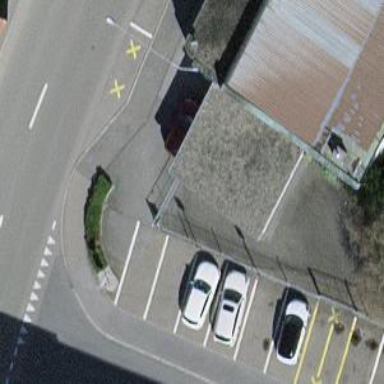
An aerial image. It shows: Kiosk.